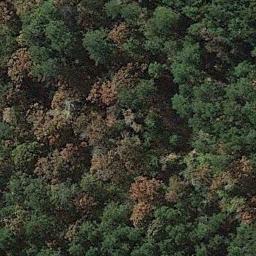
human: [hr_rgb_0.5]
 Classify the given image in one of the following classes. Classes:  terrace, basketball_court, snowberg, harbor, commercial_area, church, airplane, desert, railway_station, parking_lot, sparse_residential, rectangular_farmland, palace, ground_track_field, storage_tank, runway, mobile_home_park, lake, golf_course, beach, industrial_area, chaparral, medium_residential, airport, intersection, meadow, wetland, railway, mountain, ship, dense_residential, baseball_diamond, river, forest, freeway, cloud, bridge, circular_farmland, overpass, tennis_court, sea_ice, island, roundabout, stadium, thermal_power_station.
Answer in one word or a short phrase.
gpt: forest